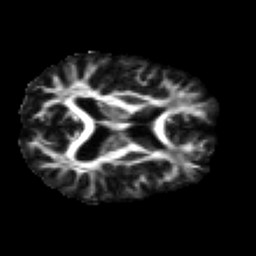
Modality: FA
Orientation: axial
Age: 37
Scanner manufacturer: siemens
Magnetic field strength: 3 T
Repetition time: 2.2 s
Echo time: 0.084 s